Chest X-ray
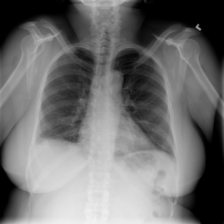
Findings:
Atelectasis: positive
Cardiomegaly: negative
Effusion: negative
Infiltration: negative
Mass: negative
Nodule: negative
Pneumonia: negative
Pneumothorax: negative
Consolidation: negative
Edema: negative
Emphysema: negative
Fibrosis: negative
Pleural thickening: negative
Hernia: negative